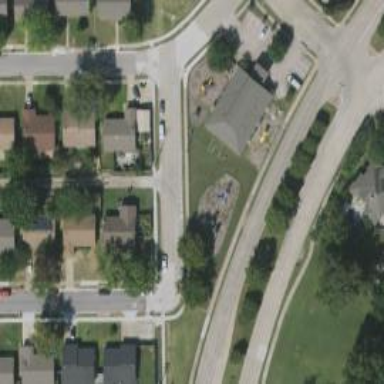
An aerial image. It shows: Secondary road with separate sidewalks.